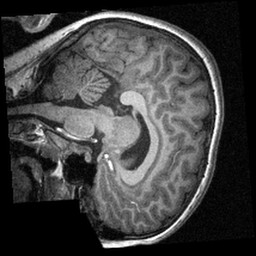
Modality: T1w
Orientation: sagittal
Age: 12
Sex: male